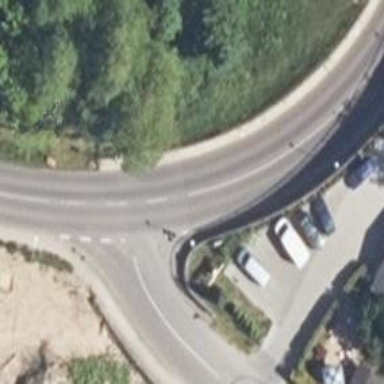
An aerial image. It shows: Road with "give way" sign.